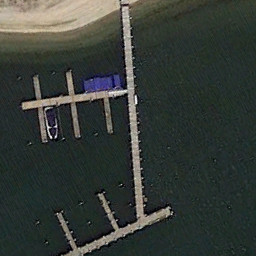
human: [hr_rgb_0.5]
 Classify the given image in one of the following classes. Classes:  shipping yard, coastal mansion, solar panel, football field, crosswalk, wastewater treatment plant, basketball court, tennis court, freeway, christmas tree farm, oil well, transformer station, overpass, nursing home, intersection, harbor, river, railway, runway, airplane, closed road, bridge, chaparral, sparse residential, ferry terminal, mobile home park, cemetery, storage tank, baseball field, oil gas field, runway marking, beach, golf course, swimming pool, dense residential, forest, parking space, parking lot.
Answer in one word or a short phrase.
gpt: ferry terminal